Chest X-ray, AP view. Patient: 82 years old, sex M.
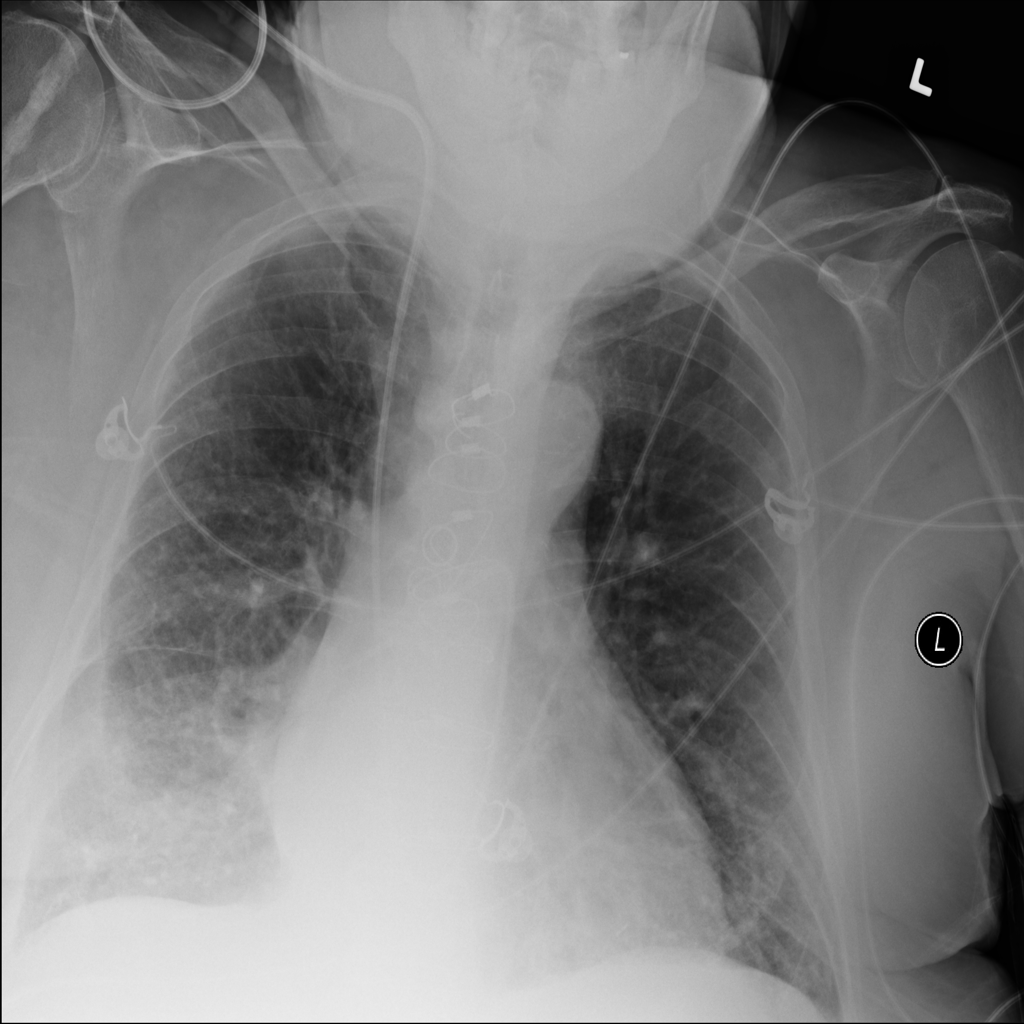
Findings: Infiltration